Aerial crown-view tile of a tropical tree (Barro Colorado Island, Panama), acquired 20240716:
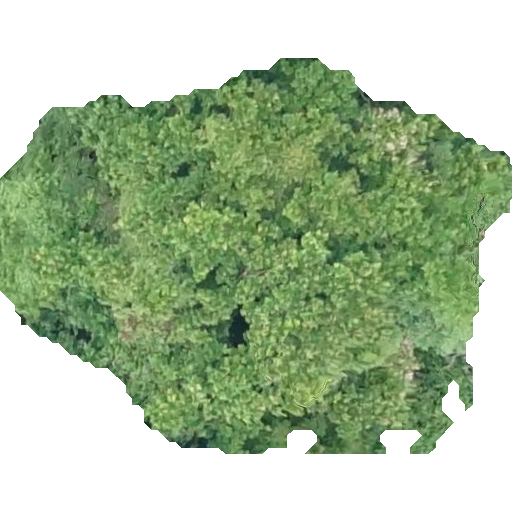
Species: Anacardium excelsum
GBIF accepted scientific name: Anacardium excelsum
Crown area: 237.779 m²